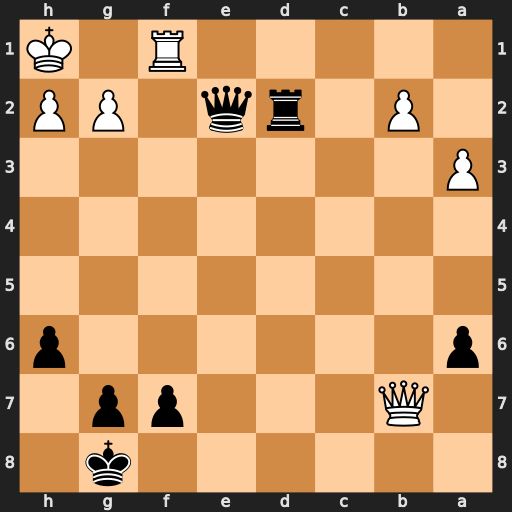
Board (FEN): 6k1/1Q3pp1/p6p/8/8/P7/1P1rq1PP/5R1K
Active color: b
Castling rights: -
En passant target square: -
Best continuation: Qxf1#